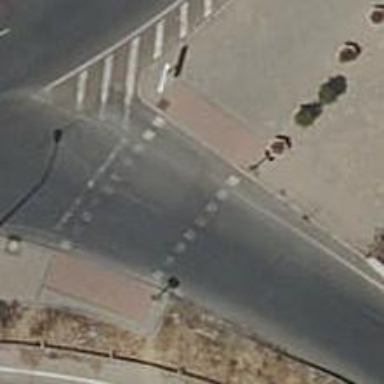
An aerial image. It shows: Road crossing with traffic signals.